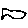
Label: fish